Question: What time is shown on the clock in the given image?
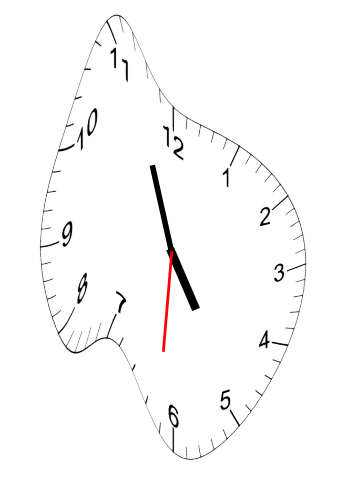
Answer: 04:56:31